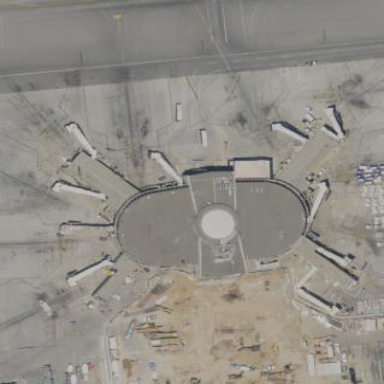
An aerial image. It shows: Apron at the airport.